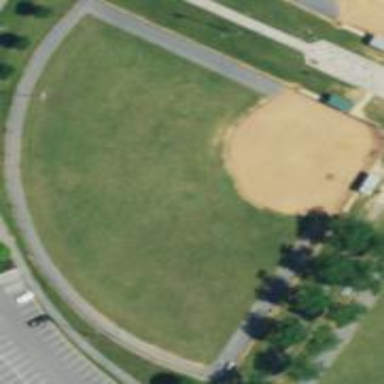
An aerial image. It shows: Baseball pitch for leisure land activities.